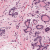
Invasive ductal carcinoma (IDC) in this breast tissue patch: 0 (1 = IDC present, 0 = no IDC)